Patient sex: F
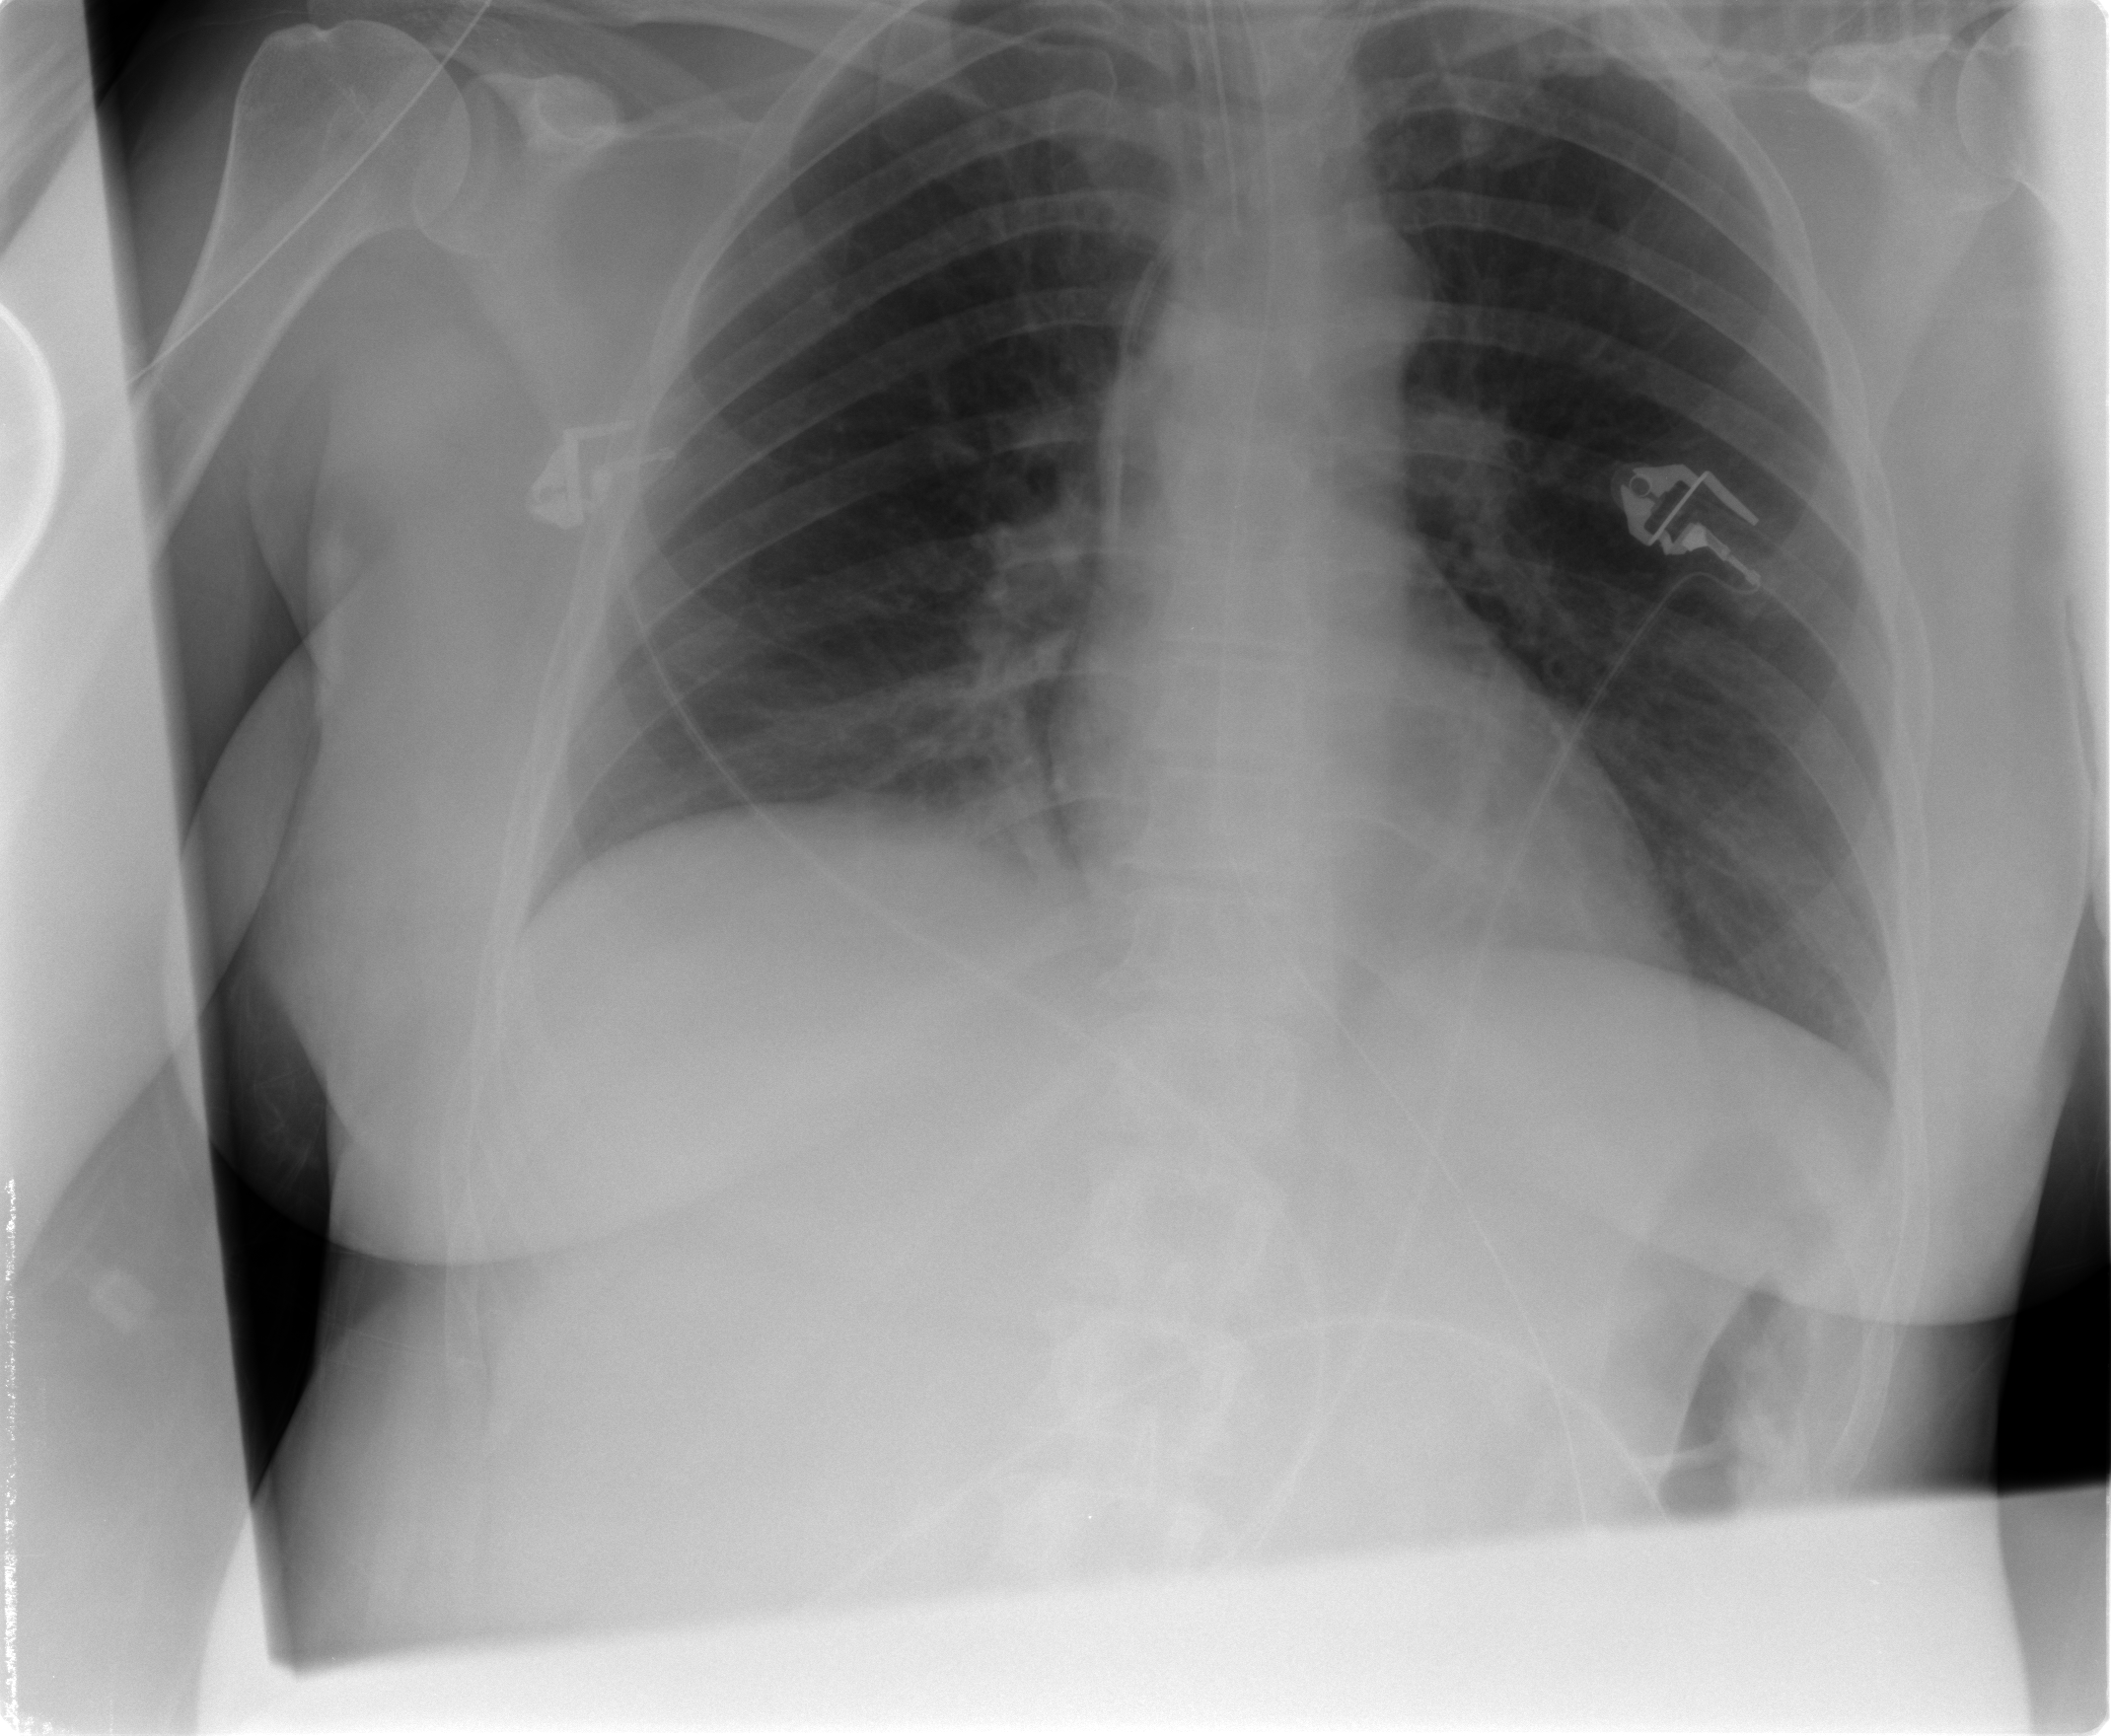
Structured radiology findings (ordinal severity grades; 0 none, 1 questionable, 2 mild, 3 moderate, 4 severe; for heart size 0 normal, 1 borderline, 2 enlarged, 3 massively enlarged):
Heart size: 0
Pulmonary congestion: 0
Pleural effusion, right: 0
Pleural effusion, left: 0
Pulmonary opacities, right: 0
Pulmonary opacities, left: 0
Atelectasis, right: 2
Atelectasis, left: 2